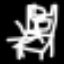
Label: chair